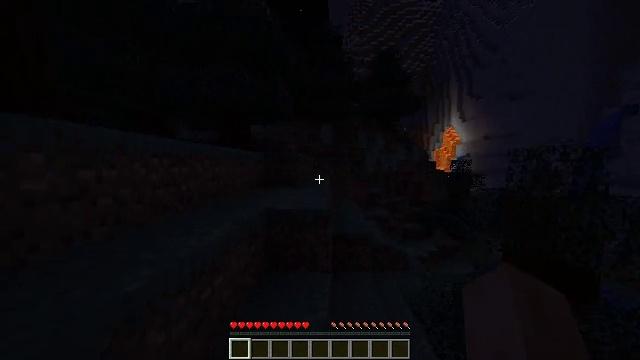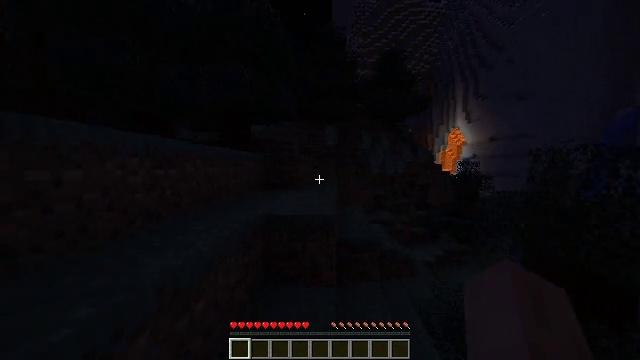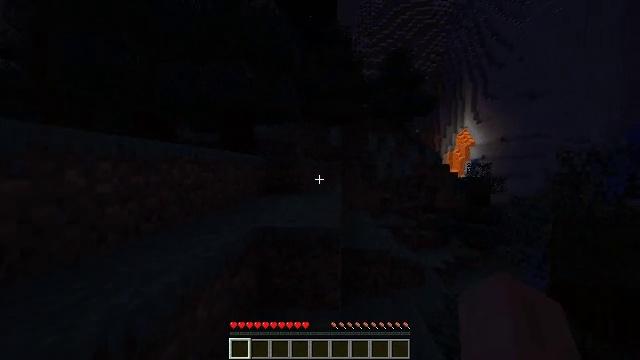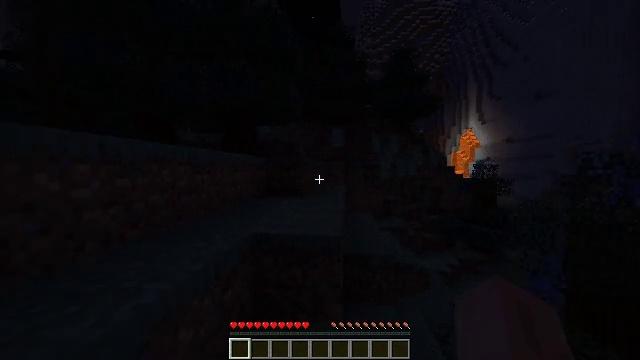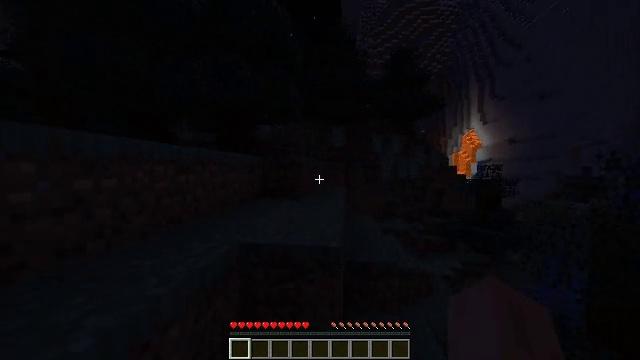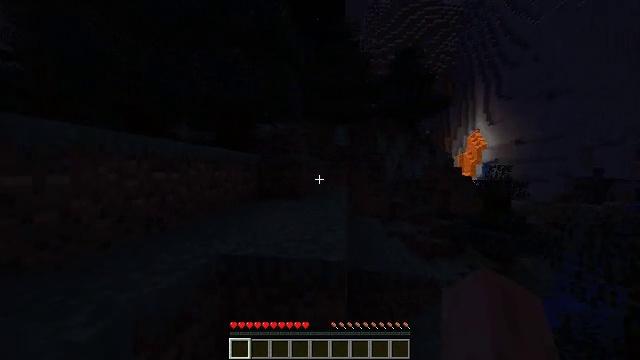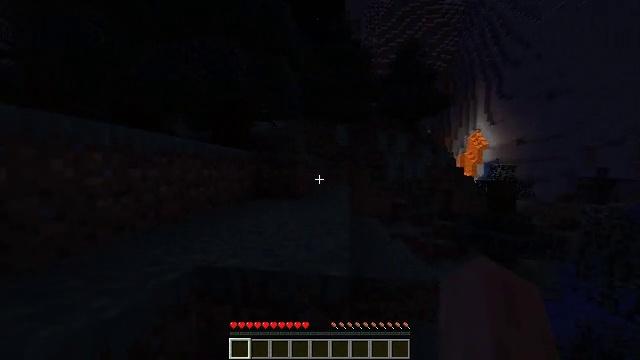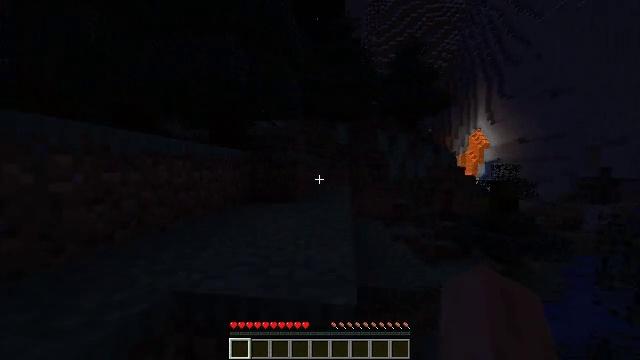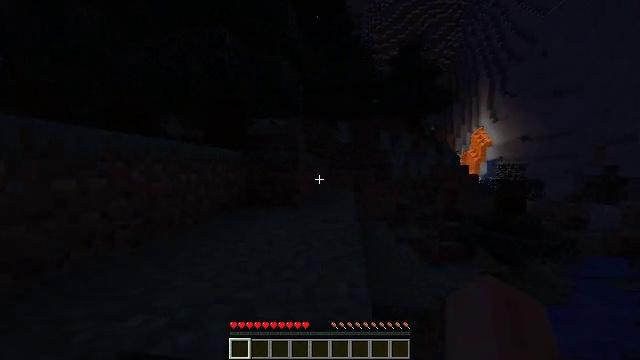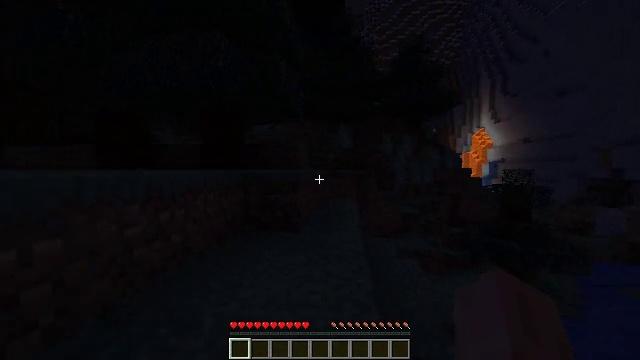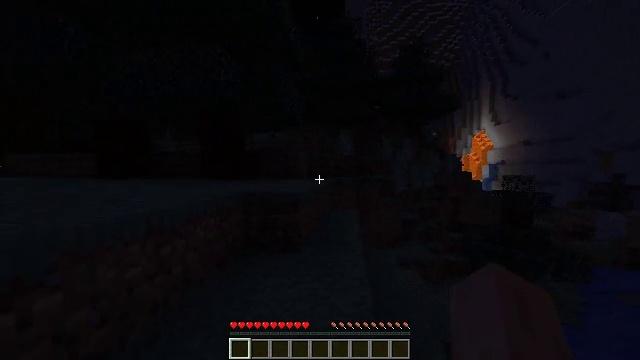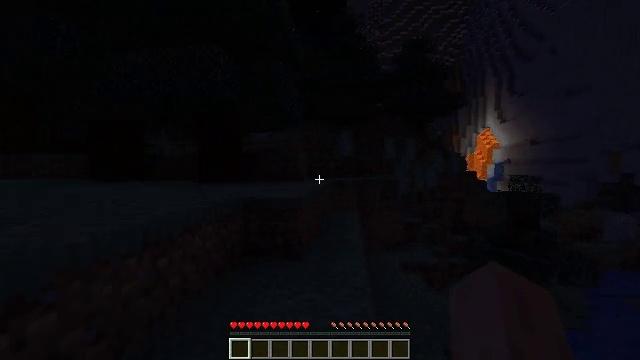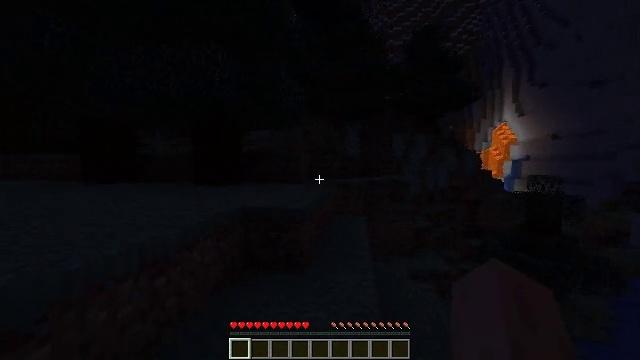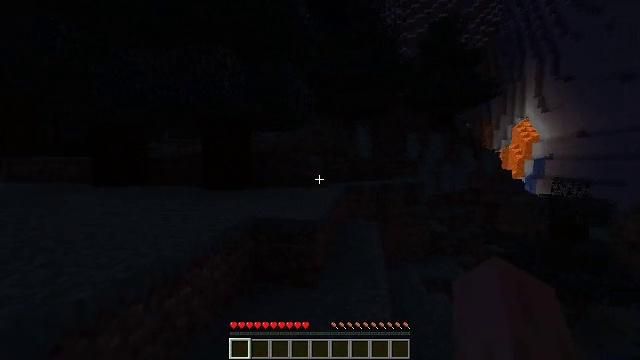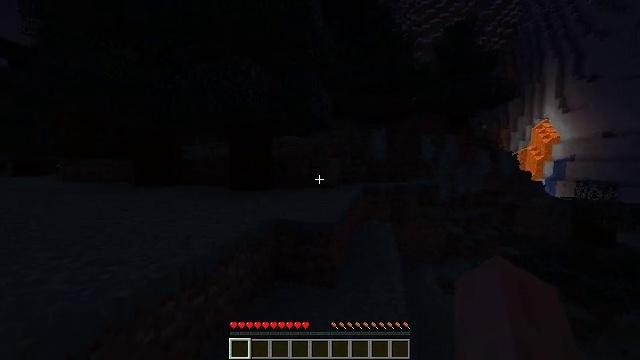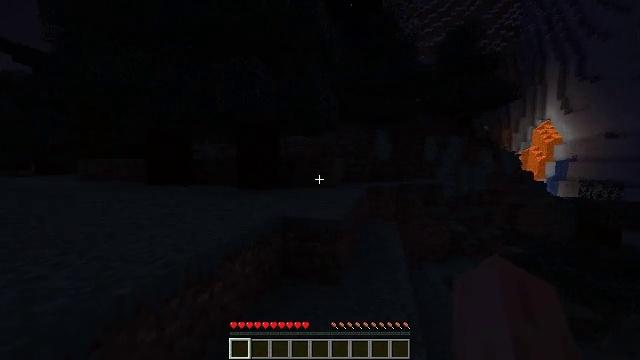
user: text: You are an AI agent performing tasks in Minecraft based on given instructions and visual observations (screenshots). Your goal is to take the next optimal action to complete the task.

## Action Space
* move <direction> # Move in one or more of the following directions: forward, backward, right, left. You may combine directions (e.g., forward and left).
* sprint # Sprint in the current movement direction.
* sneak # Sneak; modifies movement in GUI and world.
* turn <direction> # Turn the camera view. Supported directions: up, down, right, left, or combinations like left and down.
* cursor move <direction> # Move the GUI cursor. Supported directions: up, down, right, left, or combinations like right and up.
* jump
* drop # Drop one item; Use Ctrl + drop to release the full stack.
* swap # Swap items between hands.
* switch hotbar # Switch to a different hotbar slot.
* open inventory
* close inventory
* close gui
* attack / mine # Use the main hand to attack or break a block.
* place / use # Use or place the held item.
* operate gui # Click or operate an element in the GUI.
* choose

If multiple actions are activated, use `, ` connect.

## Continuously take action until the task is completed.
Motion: motion action
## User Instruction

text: Mine the red mushroom block in the forest.
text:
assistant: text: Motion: move forward, sprint
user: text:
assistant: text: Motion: move forward, sprint, turn left
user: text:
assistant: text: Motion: move forward, sprint
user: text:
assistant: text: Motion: move forward, sprint
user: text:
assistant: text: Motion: move forward, sprint
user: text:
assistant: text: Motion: move forward, sprint
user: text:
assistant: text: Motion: move forward, sprint
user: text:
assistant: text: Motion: move forward, sprint
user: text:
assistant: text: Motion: move forward, sprint, jump
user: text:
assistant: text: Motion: move forward, sprint, jump
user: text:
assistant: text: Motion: move forward, sprint, jump
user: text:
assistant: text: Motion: move forward, sprint, jump
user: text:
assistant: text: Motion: move forward, sprint, turn left, jump
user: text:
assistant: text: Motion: move forward, sprint, turn left, jump
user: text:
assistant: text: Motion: move forward, sprint, turn left, jump
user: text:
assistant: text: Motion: move forward, sprint, jump
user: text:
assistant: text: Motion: move forward, sprint, jump
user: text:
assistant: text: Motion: move forward, sprint, jump
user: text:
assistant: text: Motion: move forward, sprint, turn right and down, jump
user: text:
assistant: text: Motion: move forward, sprint, turn right and down, jump
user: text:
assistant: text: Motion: move forward, sprint, turn right and down, jump
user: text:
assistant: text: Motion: move forward, sprint, turn right and down, jump
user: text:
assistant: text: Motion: move forward, sprint, jump
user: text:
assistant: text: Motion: move forward, sprint, turn down, jump
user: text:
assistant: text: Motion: move forward, sprint, turn down, jump
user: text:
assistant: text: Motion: move forward, sprint, turn down, jump
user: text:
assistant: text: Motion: move forward, sprint, turn down
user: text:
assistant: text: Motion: move forward, sprint
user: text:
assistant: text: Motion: move forward, sprint
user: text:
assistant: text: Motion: move forward